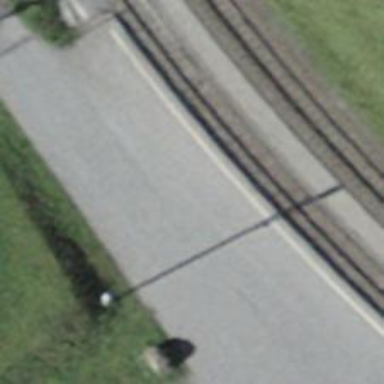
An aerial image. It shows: Narrow-gauge railway siding with electrified contact lines.